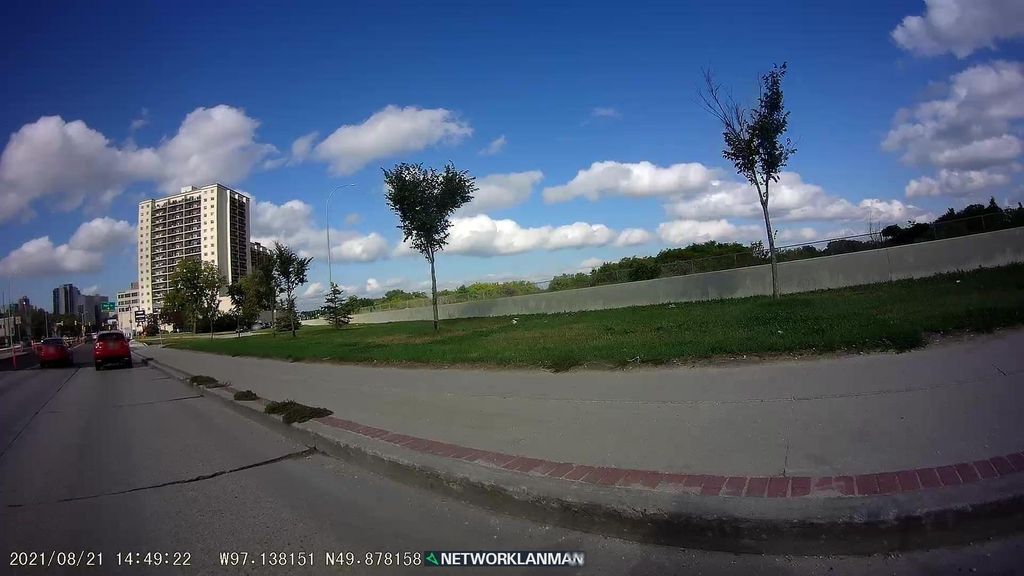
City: winnipeg